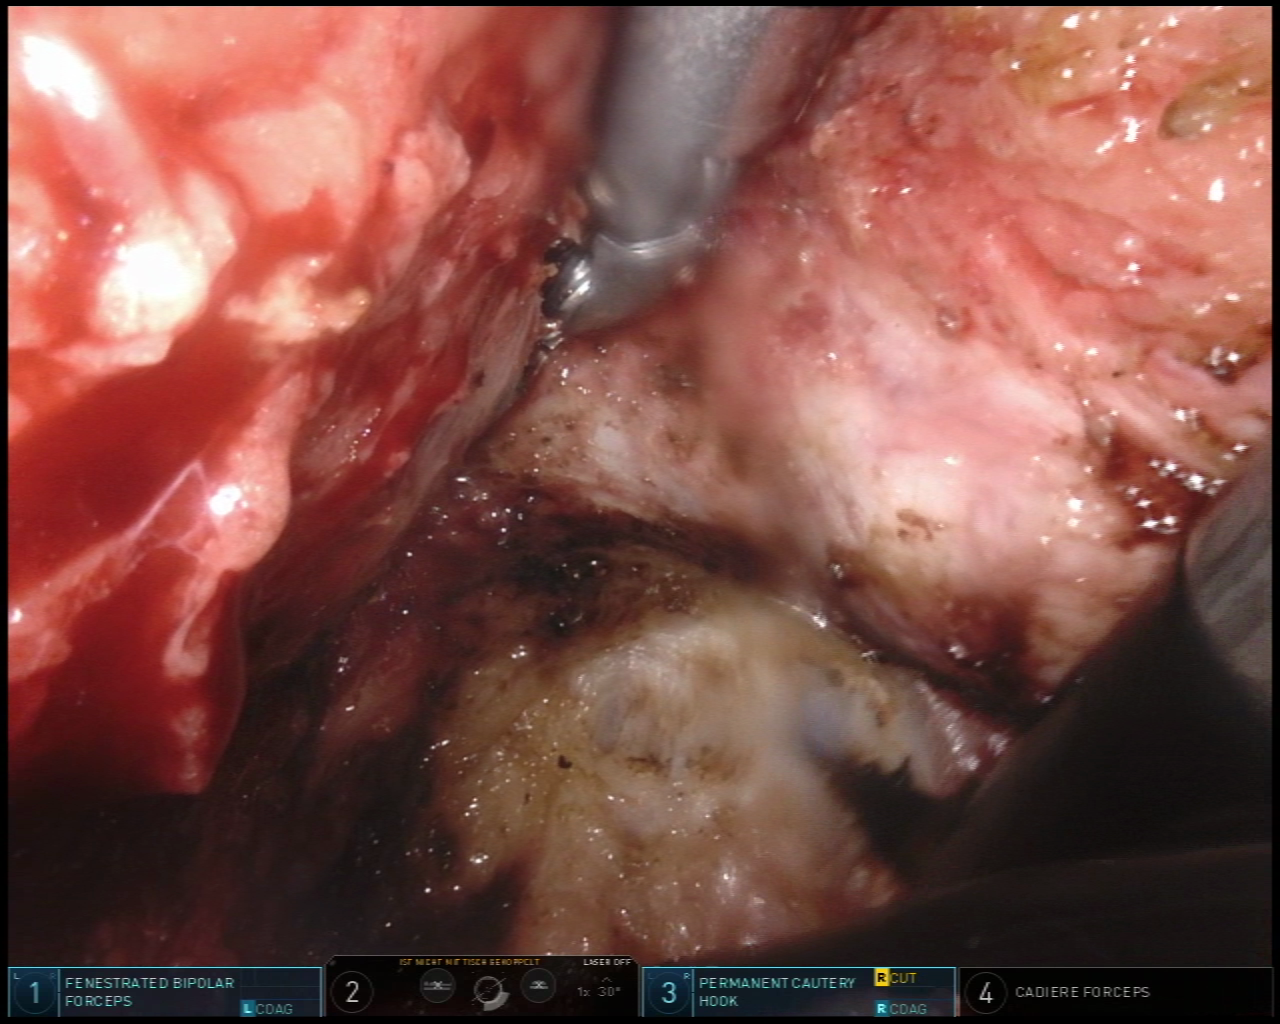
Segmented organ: vesicular_glands
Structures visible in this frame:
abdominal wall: no
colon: no
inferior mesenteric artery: no
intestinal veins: no
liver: no
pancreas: no
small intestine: no
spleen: no
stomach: no
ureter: no
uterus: no
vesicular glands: yes